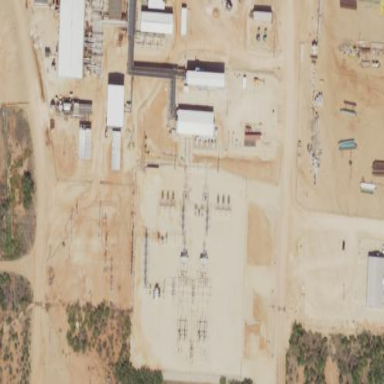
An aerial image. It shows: Industrial power substation surrounded by fence.